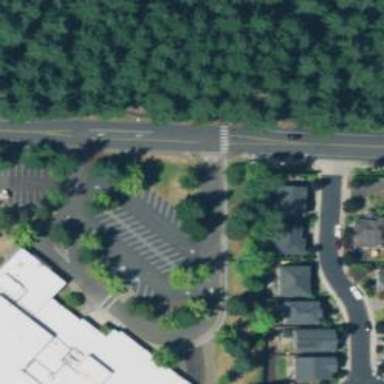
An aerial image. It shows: Marked footway crossing with marked path crossing.